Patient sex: M
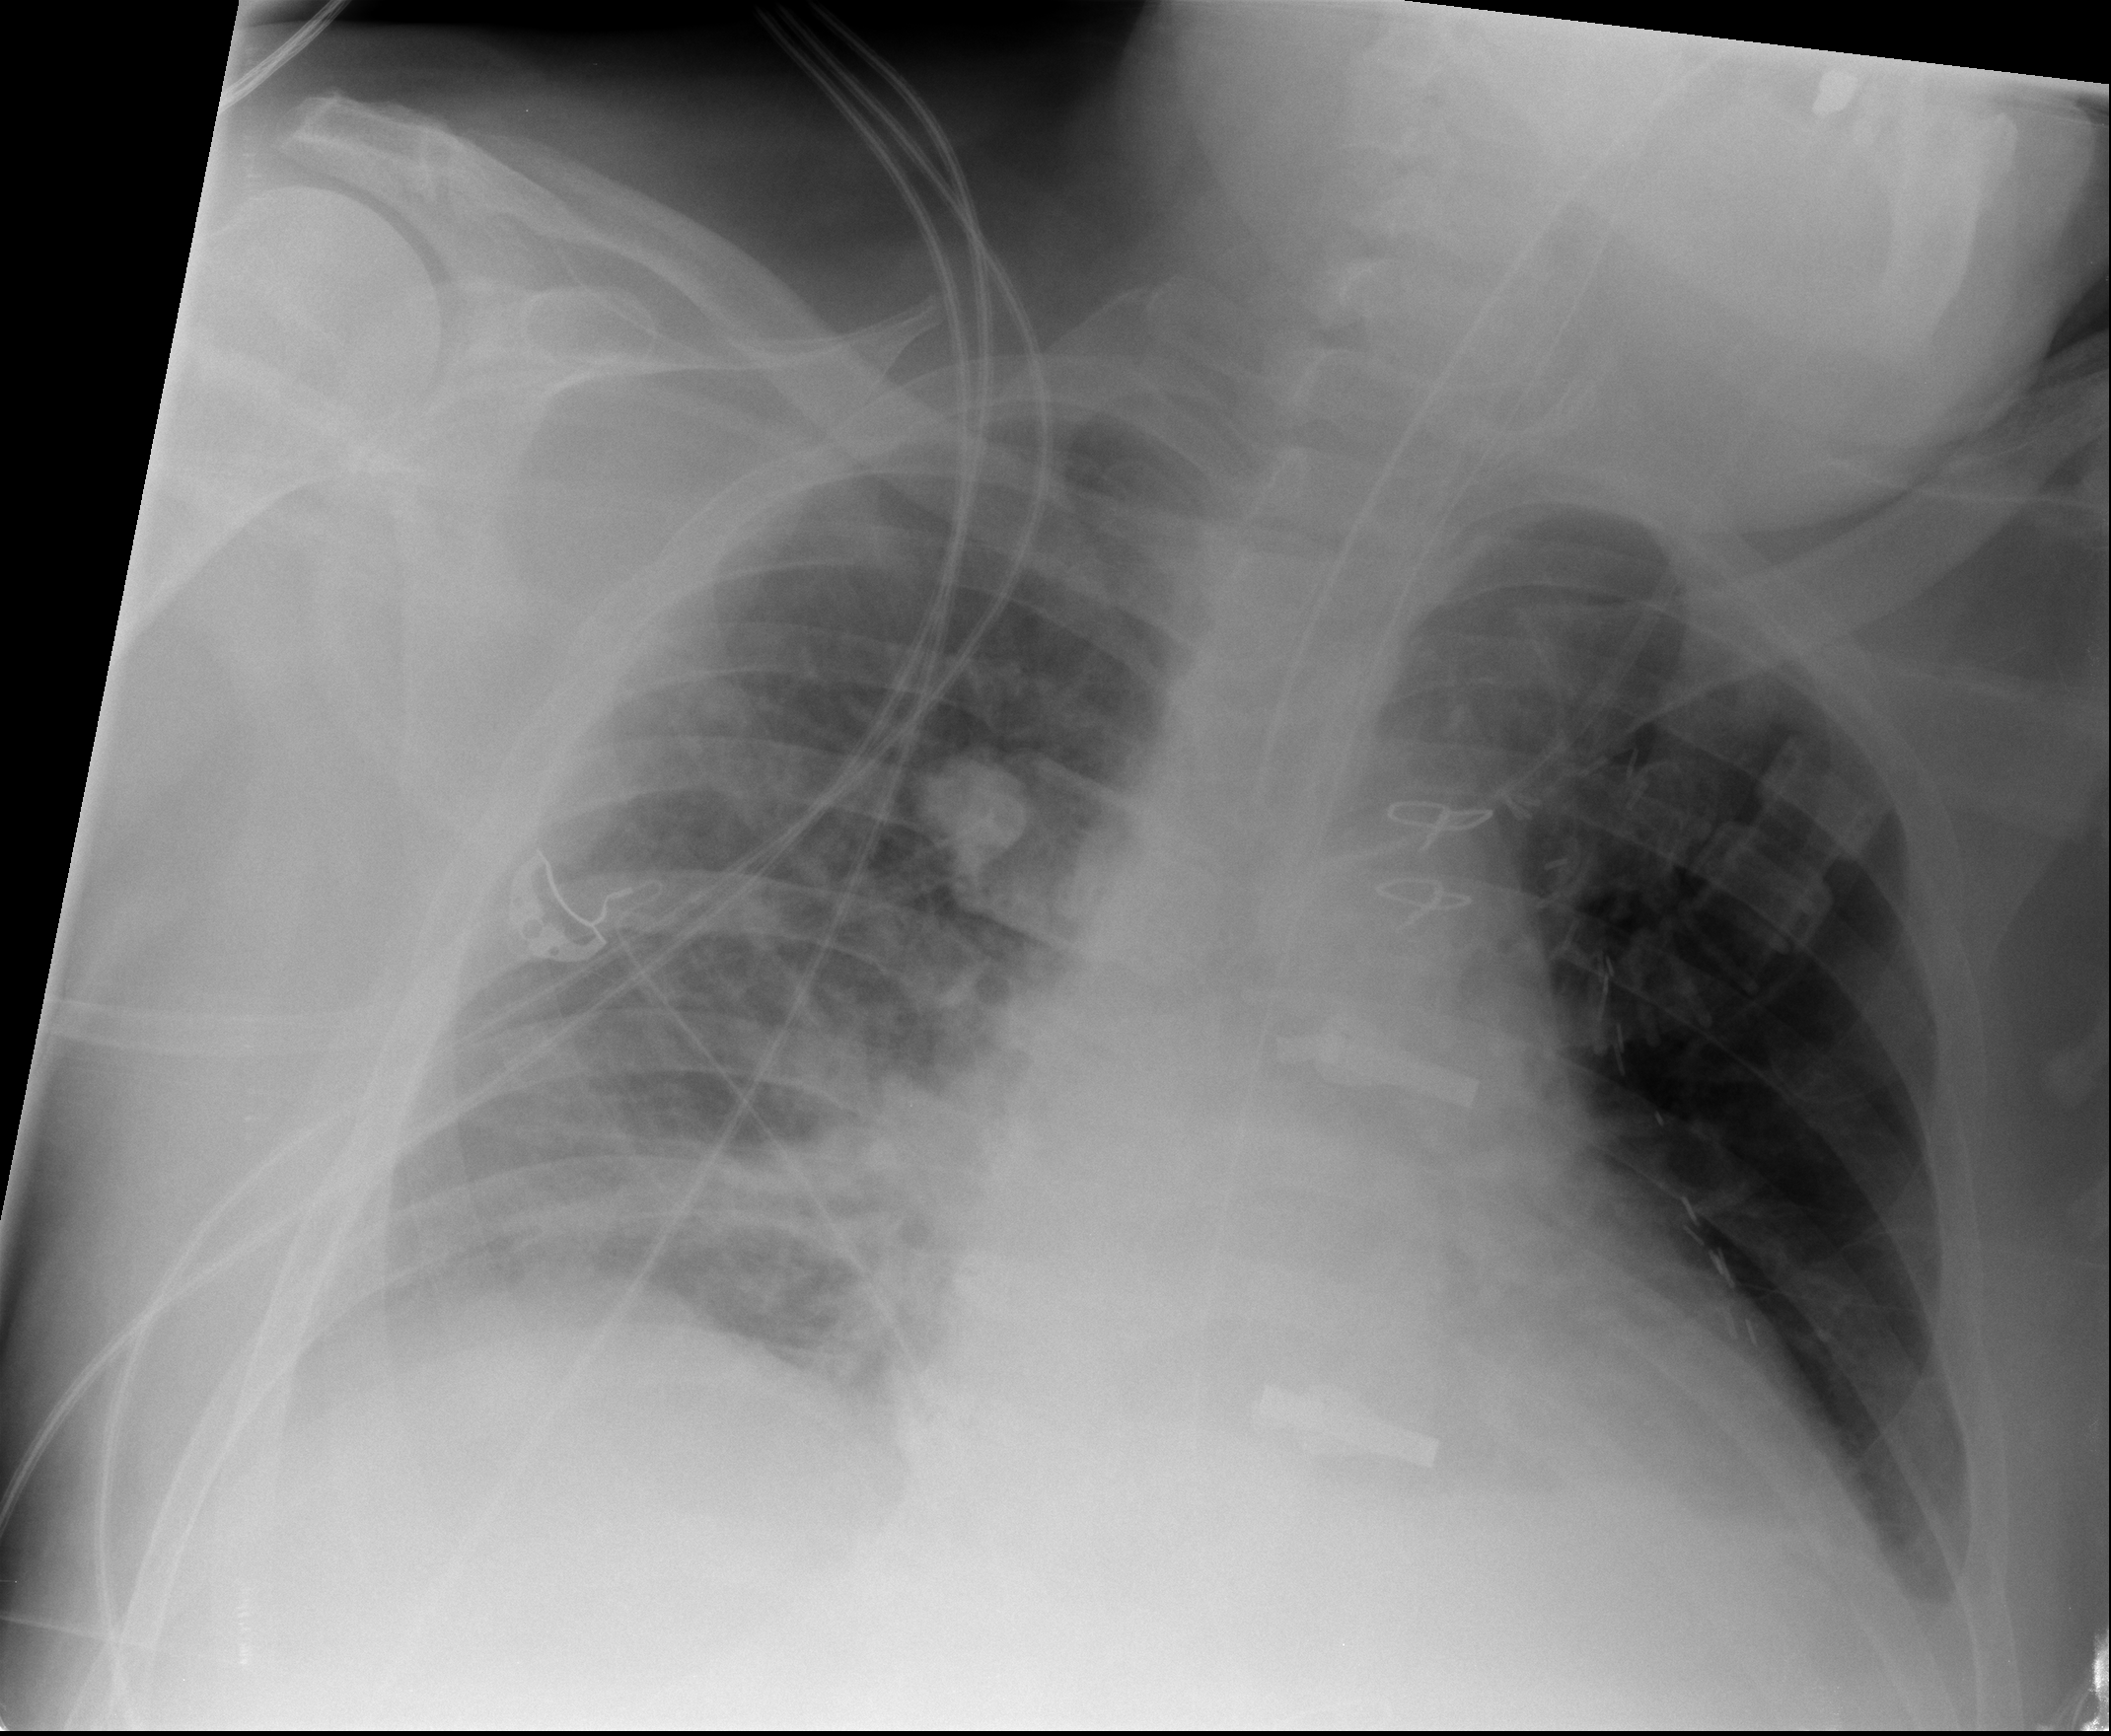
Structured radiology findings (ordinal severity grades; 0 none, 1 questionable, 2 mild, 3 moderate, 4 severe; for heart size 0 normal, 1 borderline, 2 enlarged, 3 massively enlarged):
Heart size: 2
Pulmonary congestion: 2
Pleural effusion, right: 2
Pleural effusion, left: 2
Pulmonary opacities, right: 2
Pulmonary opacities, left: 2
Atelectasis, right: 2
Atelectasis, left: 2